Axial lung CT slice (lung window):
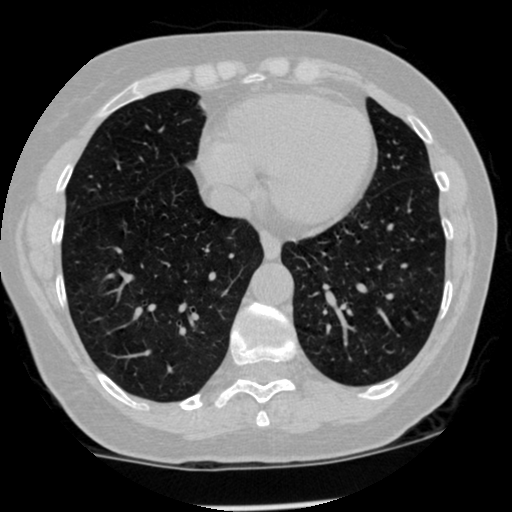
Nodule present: no